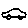
Label: car